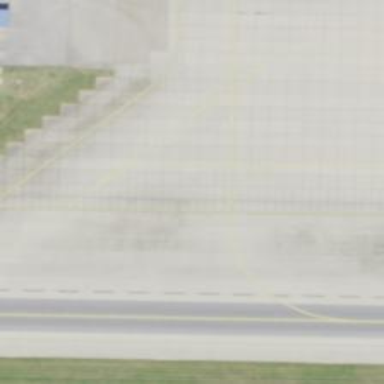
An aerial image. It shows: Image of taxiway at airport.